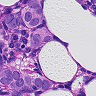
Metastatic tissue present: yes